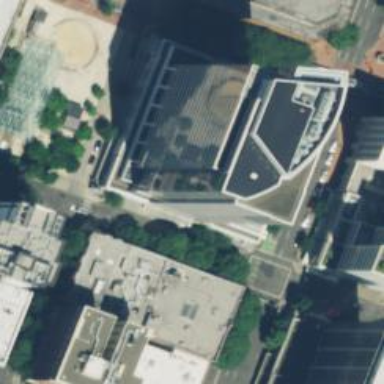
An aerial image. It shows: Office building.